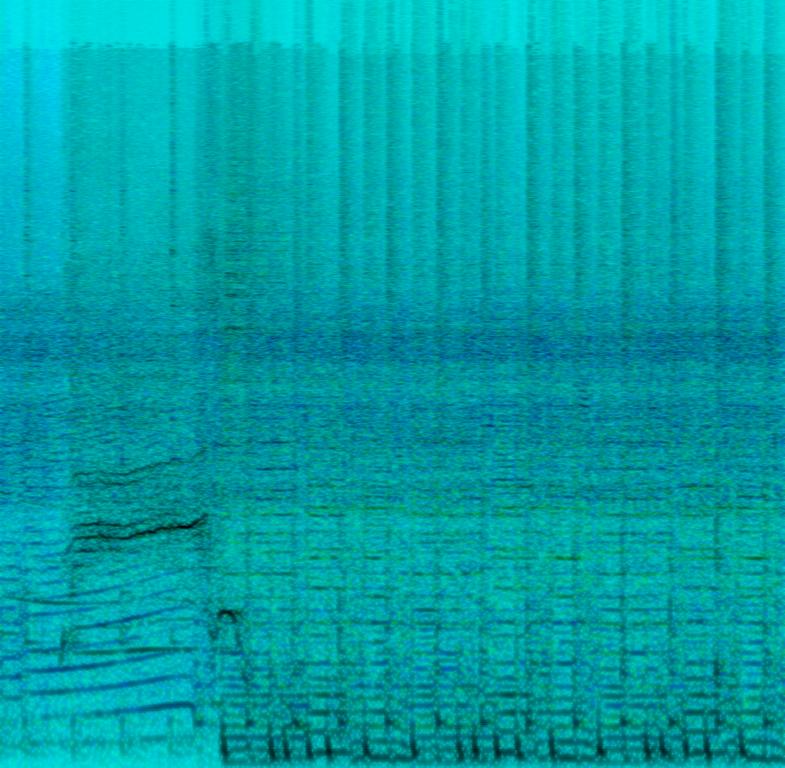
The low quality recording features a rock song that consists of wide electric guitar chord progressions, distorted bass guitar, shimmering hi hats, uptempo kick pattern and punchy snare. This instrumental sounds a bit muffled and imbalanced in volume, as the guitars are really loud, but it is very energetic regardless.